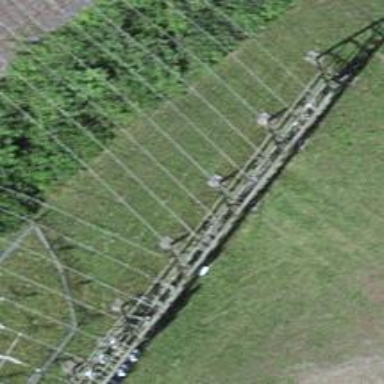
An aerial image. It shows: Power line in the image.